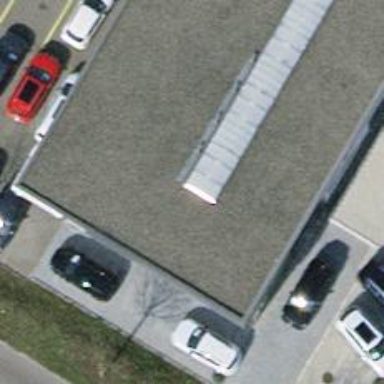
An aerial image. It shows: Car repair shop.